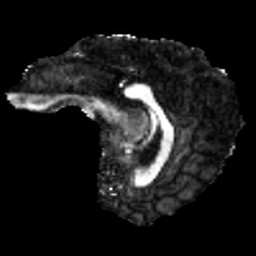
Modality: FA
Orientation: sagittal
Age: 23
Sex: female
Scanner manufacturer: siemens
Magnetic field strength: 3 T
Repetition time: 3.5 s
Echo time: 0.086 s